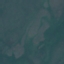
Land use / land cover: HerbaceousVegetation